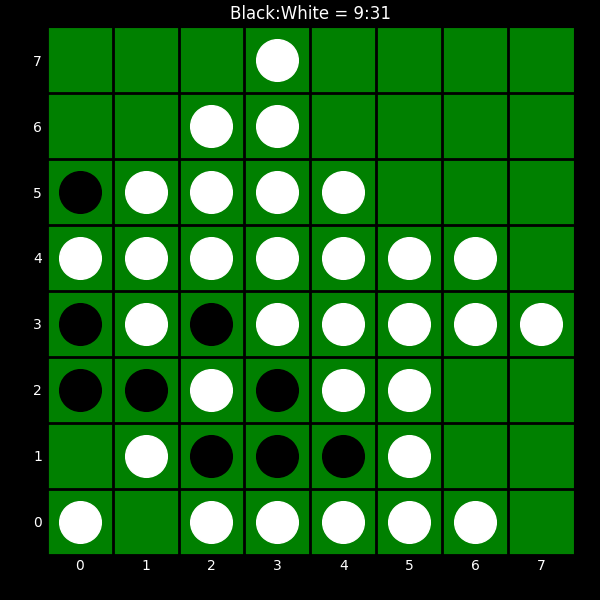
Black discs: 9
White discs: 31